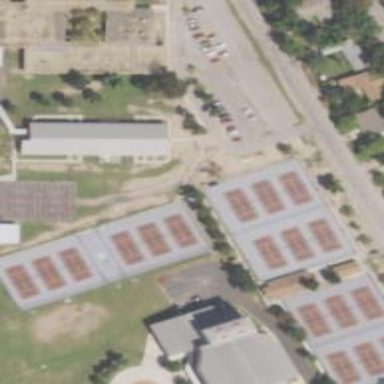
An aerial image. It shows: Tennis court on pitch.